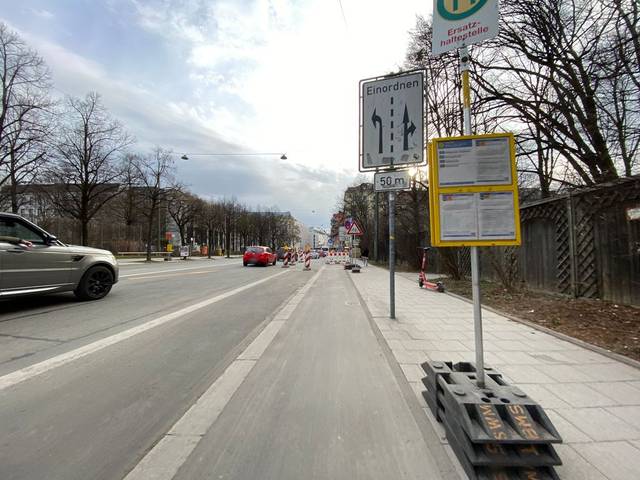
Region: Germany
Coordinates: 48.126, 11.601